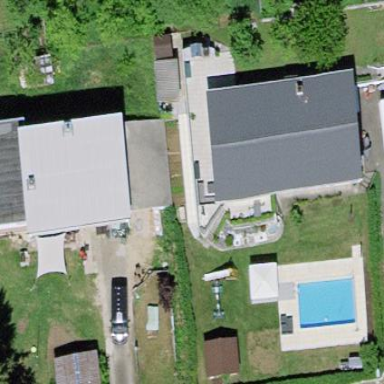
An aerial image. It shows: Simple and straightforward house.